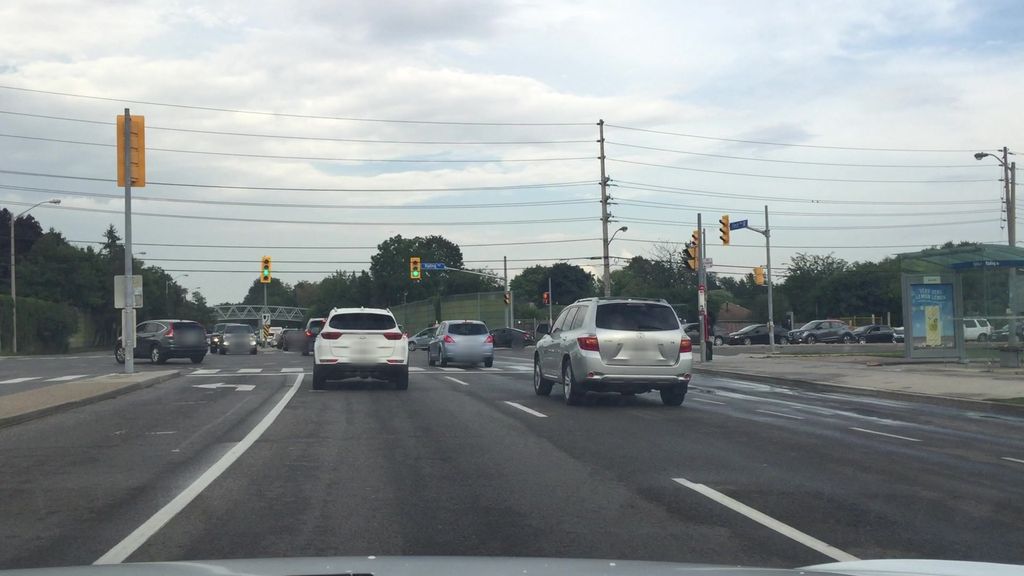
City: toronto